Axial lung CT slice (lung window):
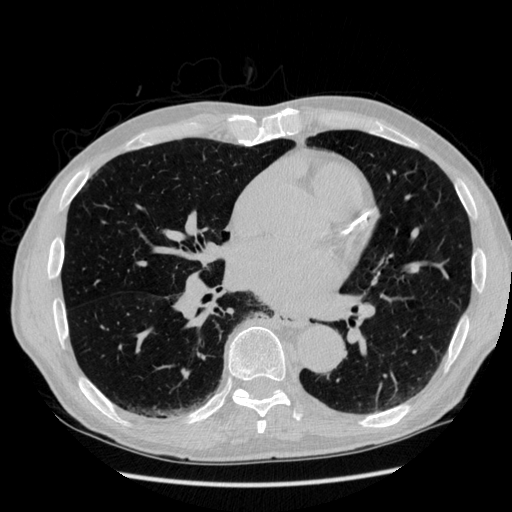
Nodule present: no